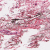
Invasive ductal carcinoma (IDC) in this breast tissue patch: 0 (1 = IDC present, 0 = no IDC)